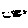
Label: moon